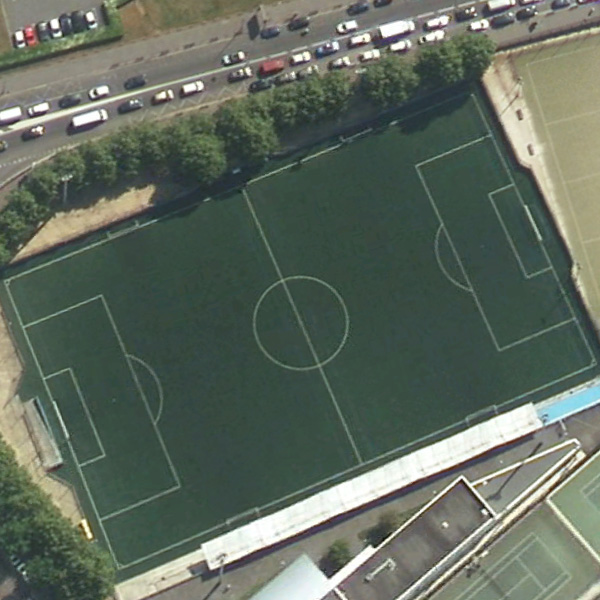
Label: Playground